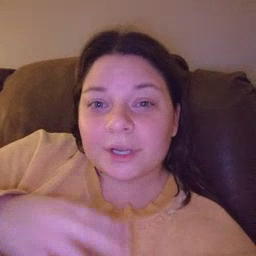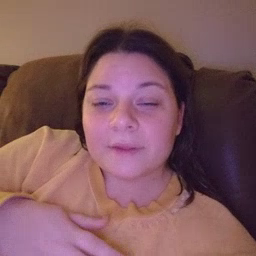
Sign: water